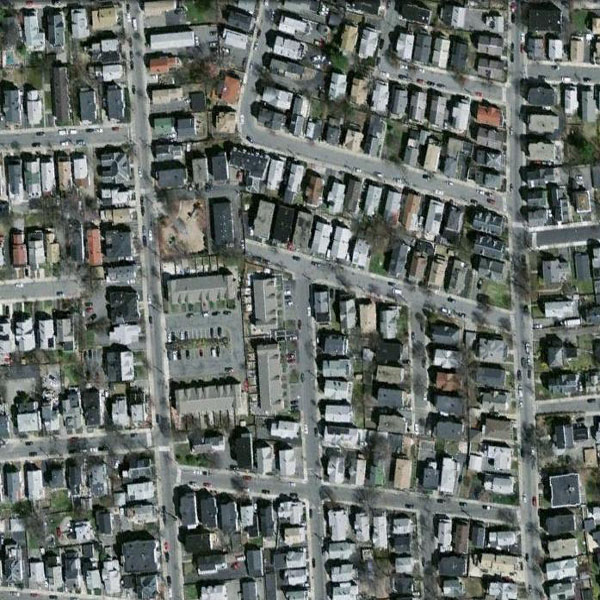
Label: Residential